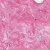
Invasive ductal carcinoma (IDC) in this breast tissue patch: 0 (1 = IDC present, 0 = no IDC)